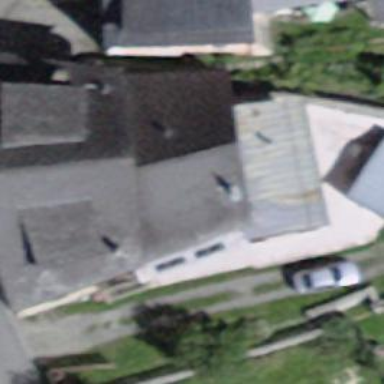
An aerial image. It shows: Building with gabled roof oriented across its structure.